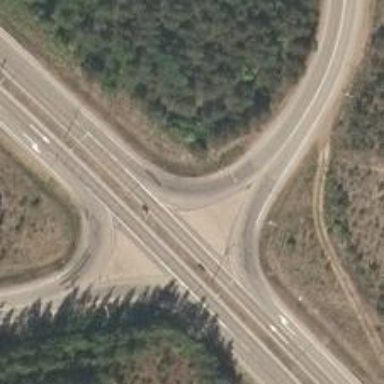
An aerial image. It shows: Trunk link highway with asphalt surface.